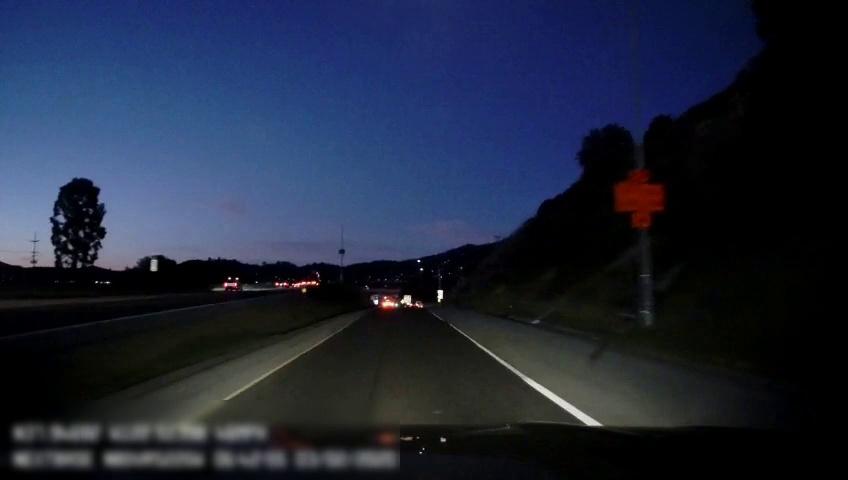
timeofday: Night
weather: Other
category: Drivable Space
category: Vehicles | Car
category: Vehicles | SUV
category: Lanes | Current Lane
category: Lanes | Alternate Lane
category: Lanes | Alternate Lane
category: Traffic | Signs
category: Traffic | Signs